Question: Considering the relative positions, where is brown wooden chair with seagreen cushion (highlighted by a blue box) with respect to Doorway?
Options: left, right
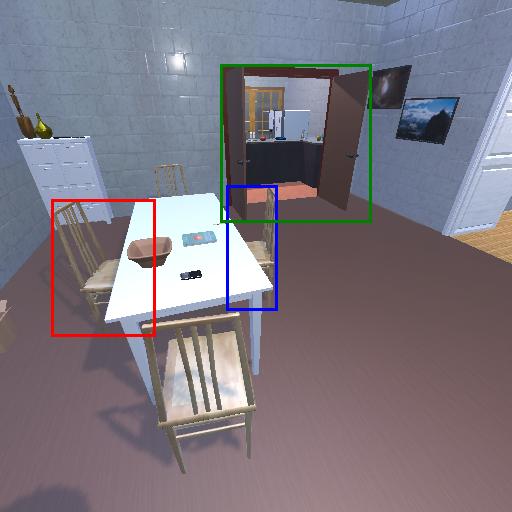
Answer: left